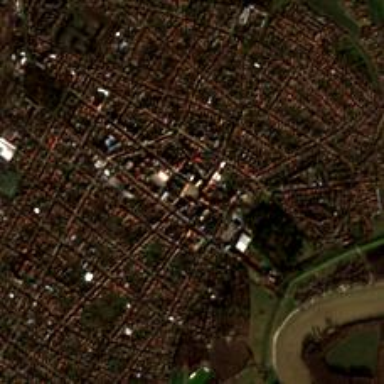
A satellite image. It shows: Town.